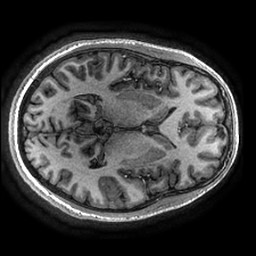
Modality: T1w
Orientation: axial
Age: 29
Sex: male
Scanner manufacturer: ge
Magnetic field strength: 3 T
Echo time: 0.002736 s